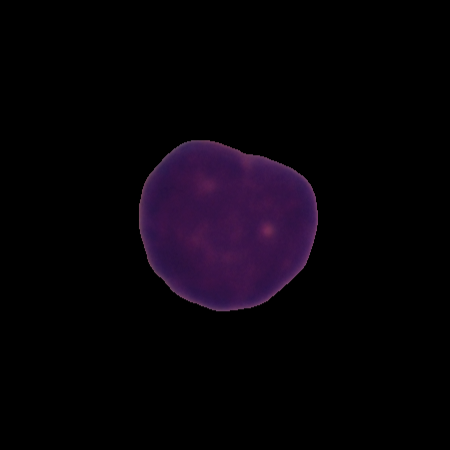
Label: healthy